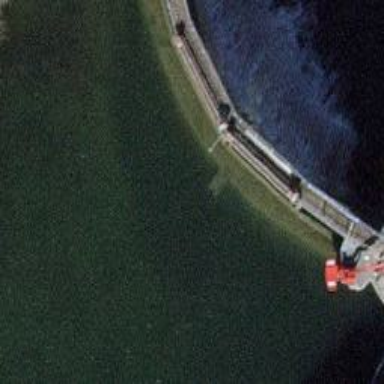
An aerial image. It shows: Dam across waterway.